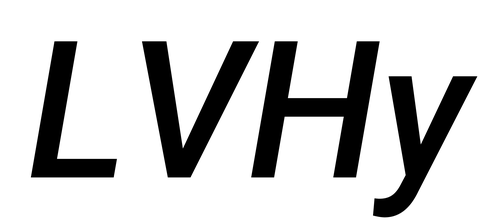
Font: Roboto-Italic_Medium_Italic